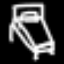
Label: bed